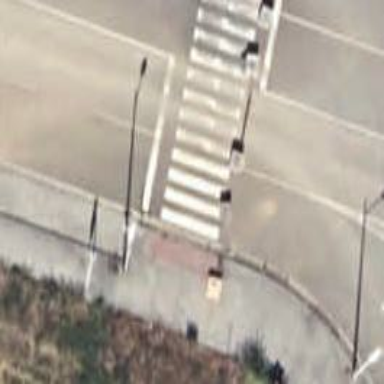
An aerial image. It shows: Zebra crossing on the road.